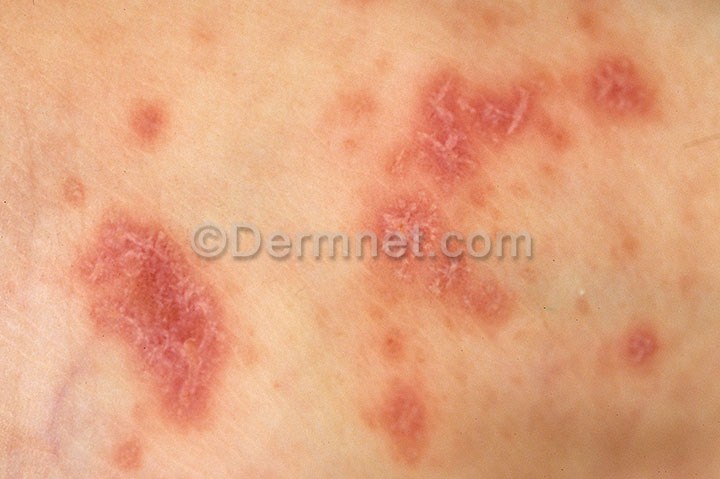
Disease: Psoriasis pictures Lichen Planus and related diseases